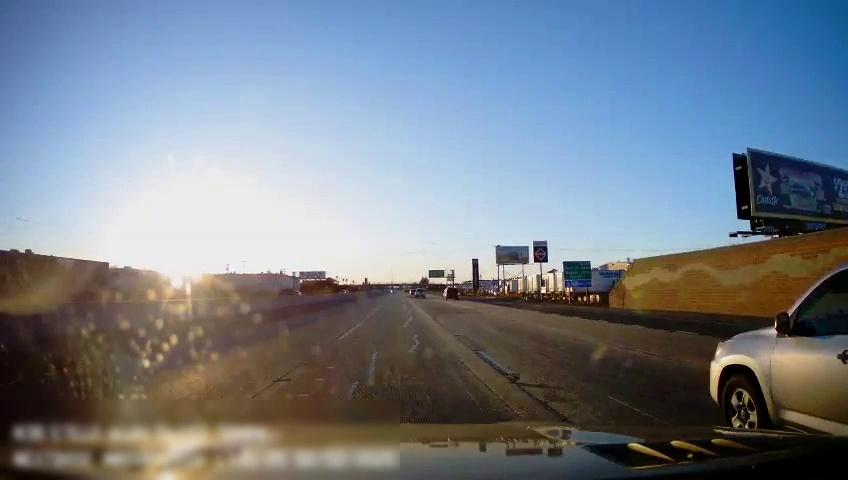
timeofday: Day
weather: Sunny
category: Drivable Space
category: Vehicles | Truck
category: Vehicles | SUV
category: Vehicles | SUV
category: Lanes | Current Lane
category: Lanes | Current Lane
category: Lanes | Alternate Lane
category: Lanes | Alternate Lane
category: Lanes | Alternate Lane
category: Traffic | Signs
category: Traffic | Signs